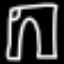
Label: pants